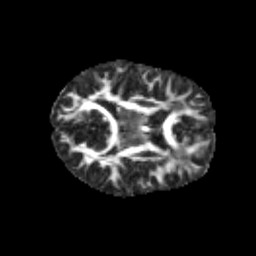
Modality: FA
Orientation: axial
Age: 13
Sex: female
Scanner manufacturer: siemens
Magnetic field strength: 3 T
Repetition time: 3.8 s
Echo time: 0.07 s